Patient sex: M
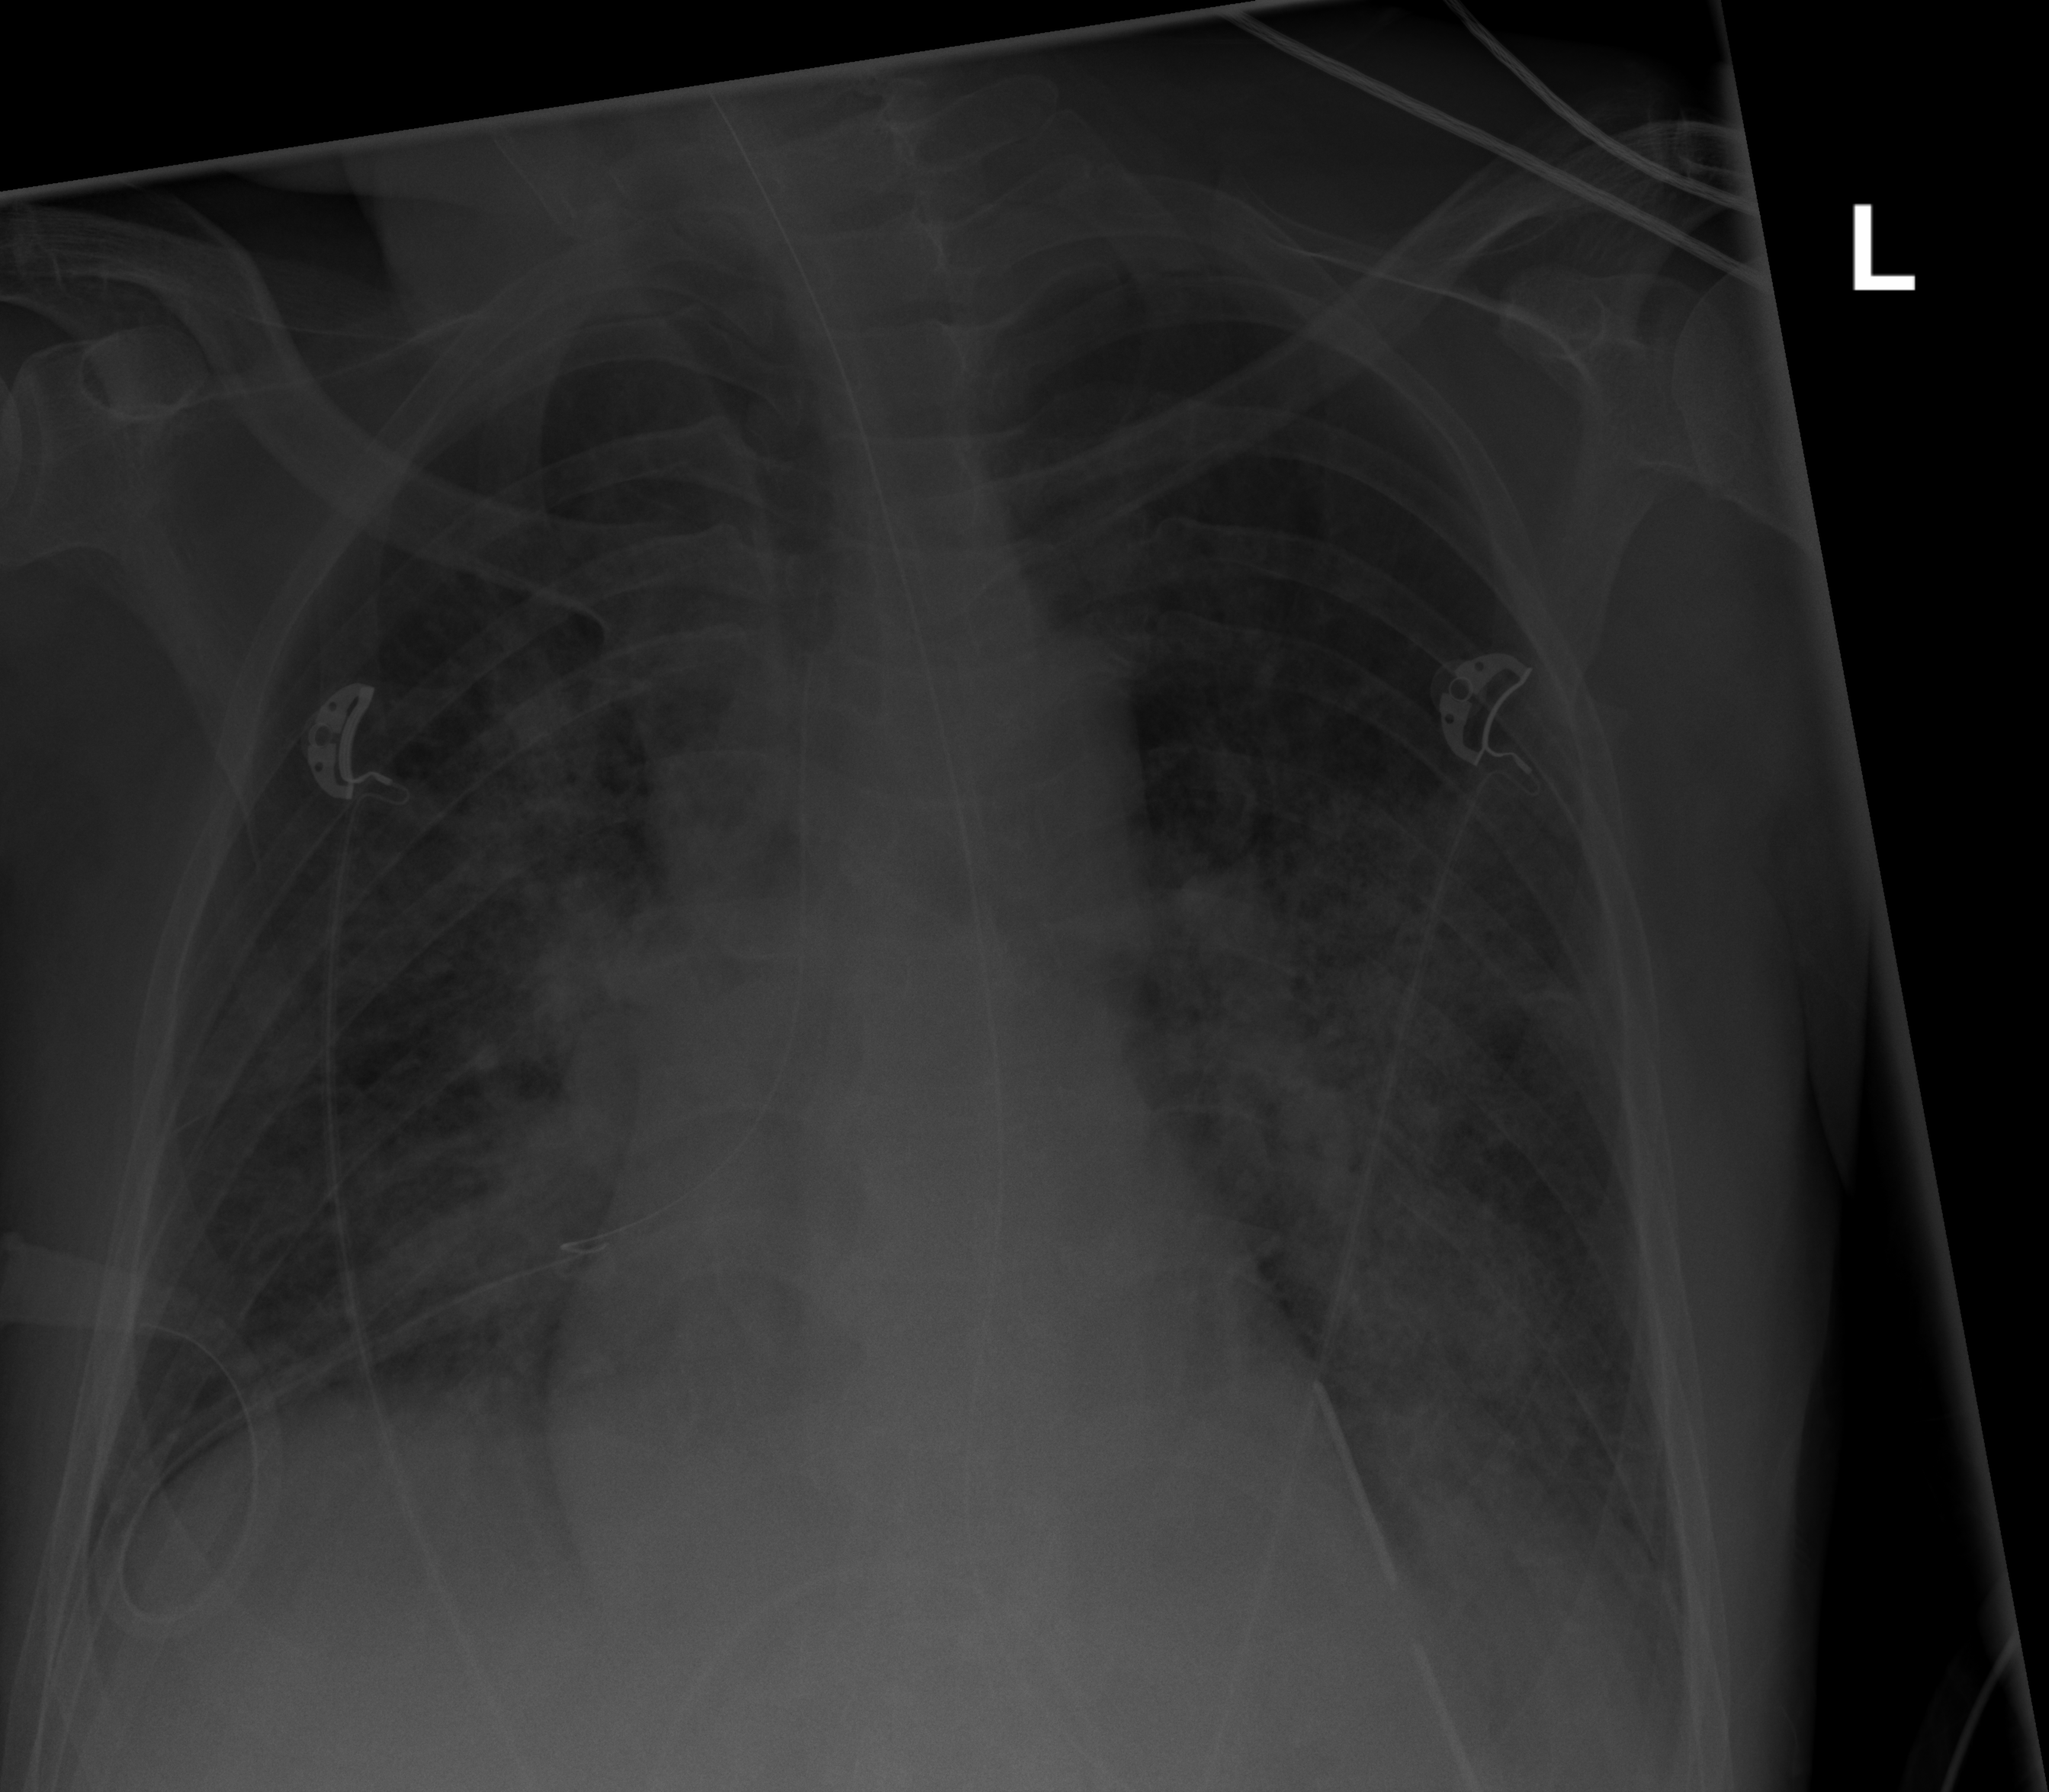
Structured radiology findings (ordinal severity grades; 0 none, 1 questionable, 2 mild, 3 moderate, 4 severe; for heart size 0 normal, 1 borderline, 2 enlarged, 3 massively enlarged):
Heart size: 0
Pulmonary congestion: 0
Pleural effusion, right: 0
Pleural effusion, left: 2
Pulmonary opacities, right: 3
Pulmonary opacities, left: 4
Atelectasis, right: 0
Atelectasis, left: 2